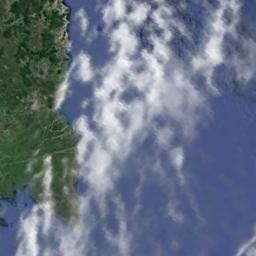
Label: cloud